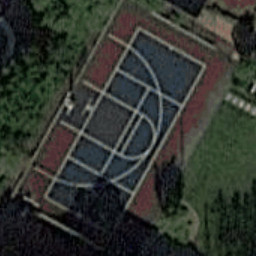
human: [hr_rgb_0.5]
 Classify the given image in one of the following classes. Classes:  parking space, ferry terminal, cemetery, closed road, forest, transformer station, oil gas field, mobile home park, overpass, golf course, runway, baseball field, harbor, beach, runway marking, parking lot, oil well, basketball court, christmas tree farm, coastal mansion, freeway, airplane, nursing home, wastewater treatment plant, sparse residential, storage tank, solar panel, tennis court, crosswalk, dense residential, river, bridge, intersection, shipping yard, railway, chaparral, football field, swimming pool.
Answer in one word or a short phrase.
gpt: basketball court